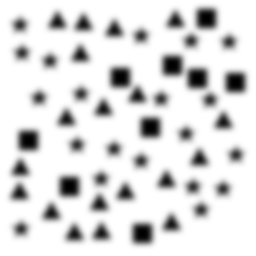
Squares: 9
Triangles: 19
Stars: 20
Total shapes: 48